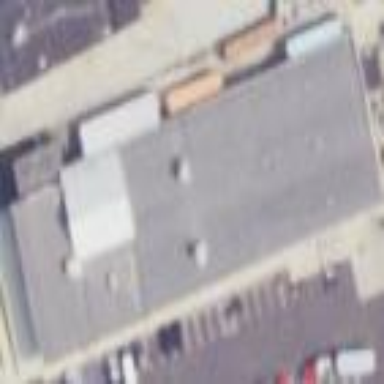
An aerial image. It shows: Building that is motorcycle shop.